Aerial crown-view tile of a tropical tree (Barro Colorado Island, Panama), acquired 20240918:
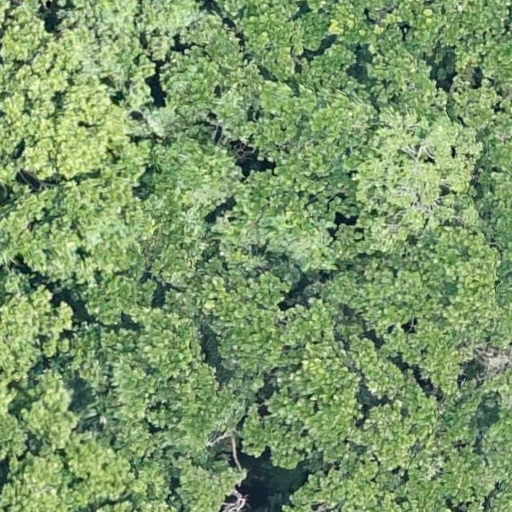
Species: Anacardium excelsum
GBIF accepted scientific name: Anacardium excelsum
Crown area: 1124.923 m²